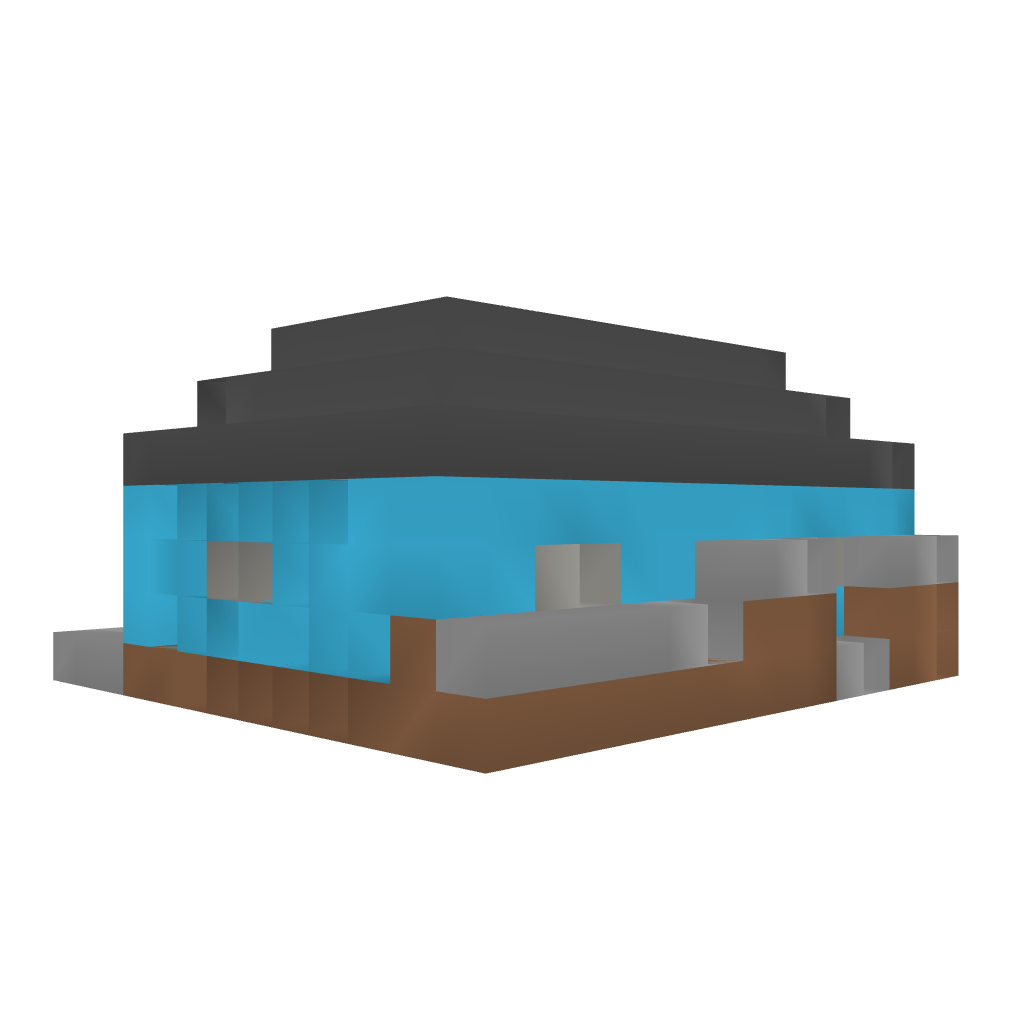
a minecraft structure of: Kleine Hütte